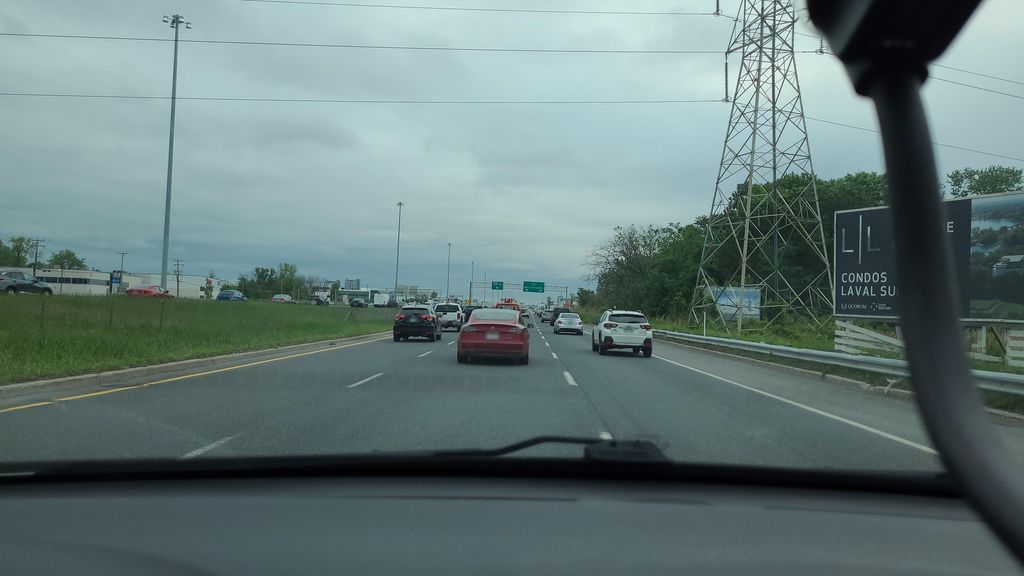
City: montreal